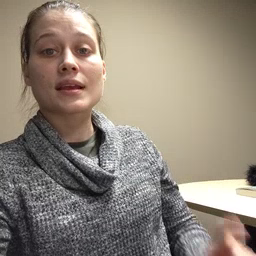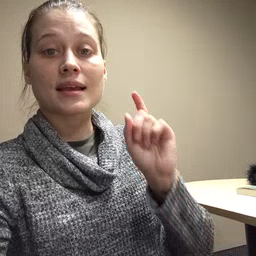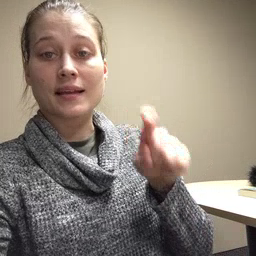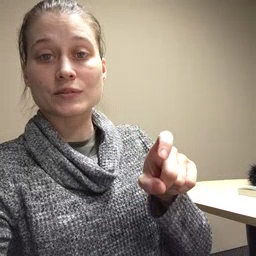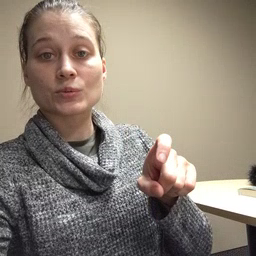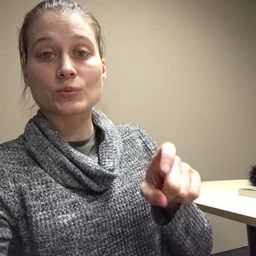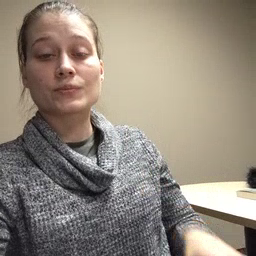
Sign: haveto